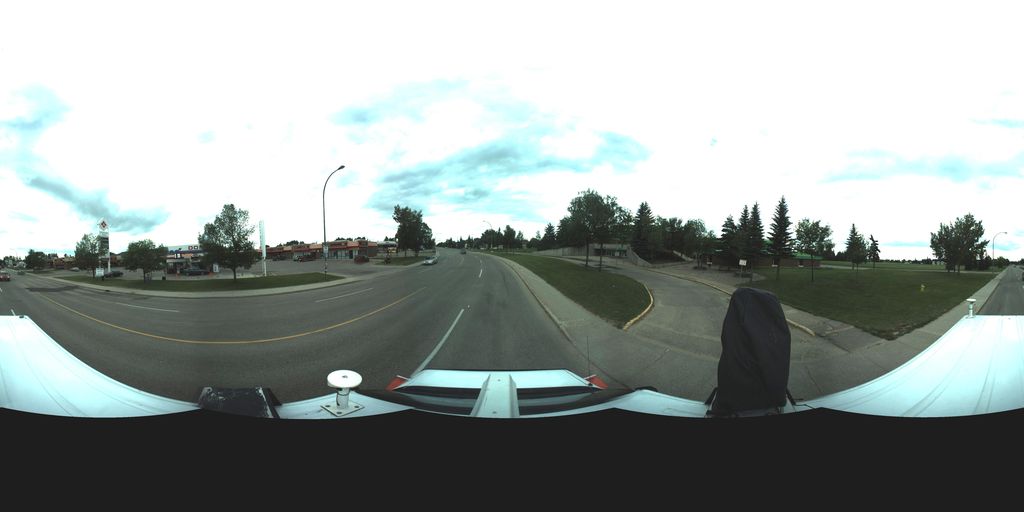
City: saskatoon